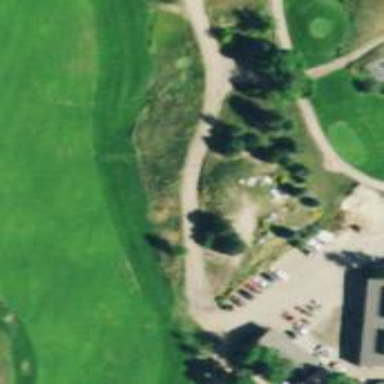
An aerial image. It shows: Path for golf carts.